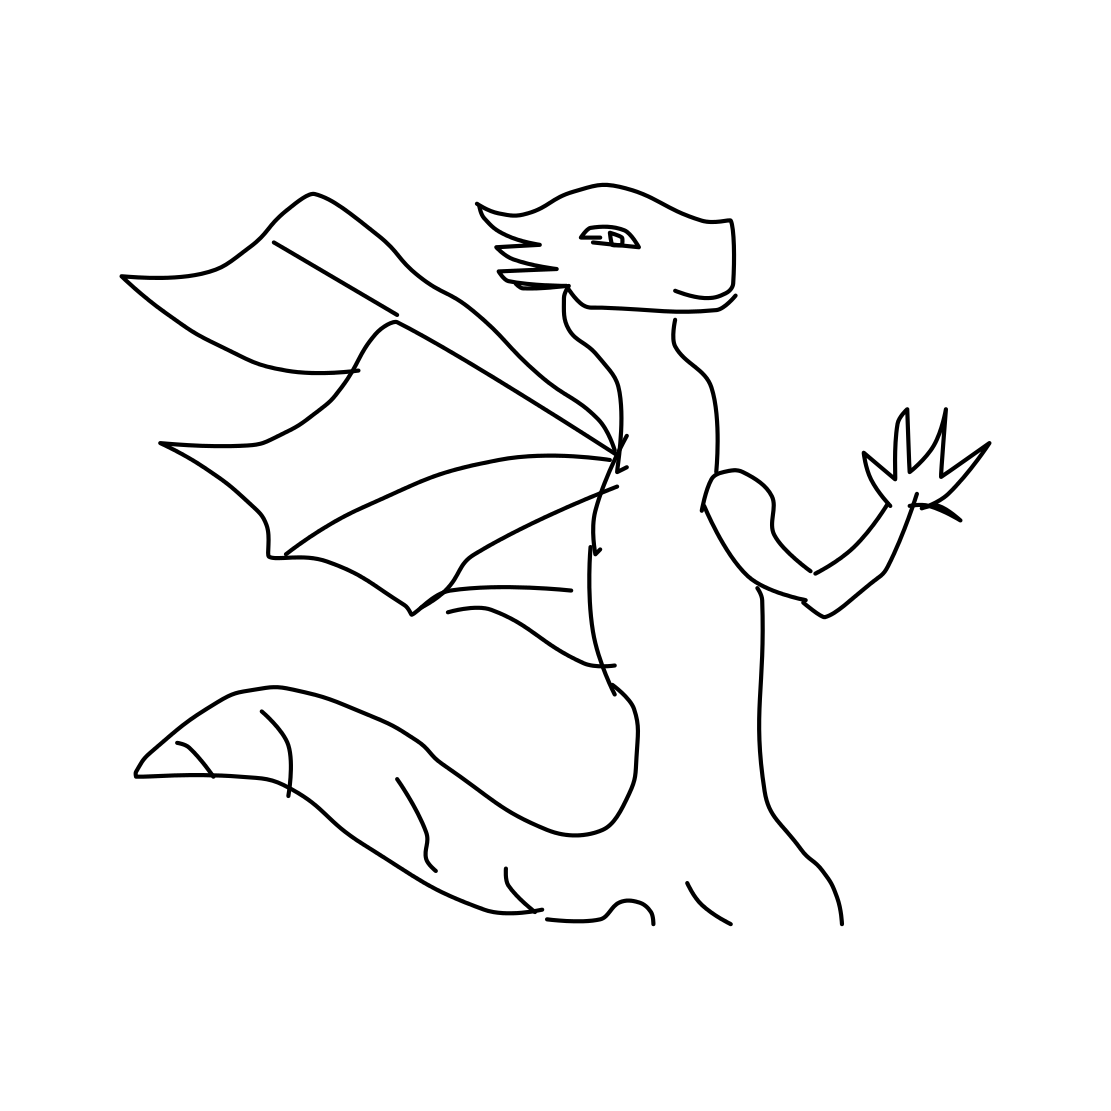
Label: dragon